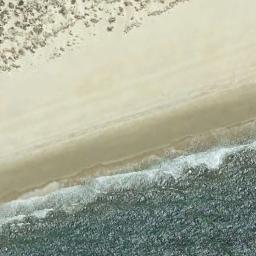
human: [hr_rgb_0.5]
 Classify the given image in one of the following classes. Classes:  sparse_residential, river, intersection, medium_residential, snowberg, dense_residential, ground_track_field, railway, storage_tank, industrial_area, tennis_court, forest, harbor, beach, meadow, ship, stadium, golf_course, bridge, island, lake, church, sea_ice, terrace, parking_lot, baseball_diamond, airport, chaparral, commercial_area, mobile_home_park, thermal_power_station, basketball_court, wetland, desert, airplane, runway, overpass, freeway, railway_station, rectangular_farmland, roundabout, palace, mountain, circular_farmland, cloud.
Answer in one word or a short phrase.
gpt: beach